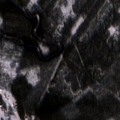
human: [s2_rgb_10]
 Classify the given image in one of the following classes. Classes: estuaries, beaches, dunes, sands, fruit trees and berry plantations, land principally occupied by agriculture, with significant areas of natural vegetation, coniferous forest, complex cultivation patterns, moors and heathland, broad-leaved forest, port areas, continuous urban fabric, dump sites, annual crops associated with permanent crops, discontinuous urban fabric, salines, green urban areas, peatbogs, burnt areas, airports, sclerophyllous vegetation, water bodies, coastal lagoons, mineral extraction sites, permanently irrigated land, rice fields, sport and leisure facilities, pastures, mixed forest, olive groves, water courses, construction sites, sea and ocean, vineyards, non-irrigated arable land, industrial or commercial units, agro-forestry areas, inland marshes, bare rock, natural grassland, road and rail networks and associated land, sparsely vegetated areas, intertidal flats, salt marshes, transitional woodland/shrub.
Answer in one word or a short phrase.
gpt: non-irrigated arable land, coniferous forest, transitional woodland/shrub